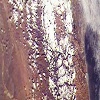
Label: land